Question: I'm developing a Windows application that:
- - - -
All of these tasks start when the user click a button. The problem is that after clicking the button:
- - -

What should I do?
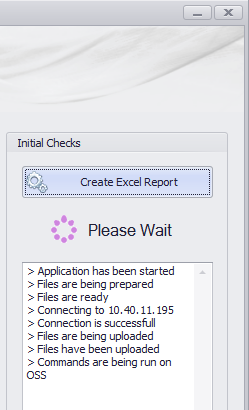
Answer: You need to do your work on a background thread. The easiest way to get started with background threads is the <URL>.
When you do work on background threads you need to invoke onto the main thread if you want to update GUI components. The background worker has a <URL> method which will allow you to do this.
Read up on the basics of threading and give it a shot. If you run into issues, come back and post a new question with specific code examples.